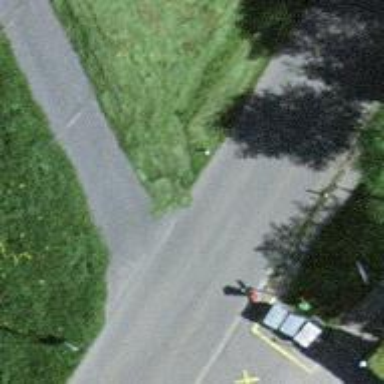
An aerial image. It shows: Bus stop with designated public transport stop position.